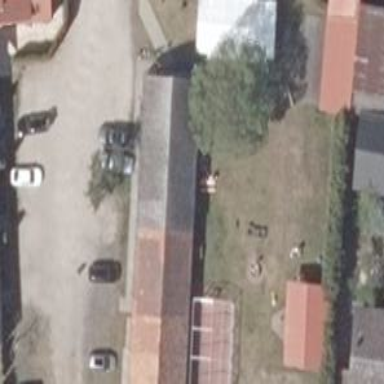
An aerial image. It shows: Farm shop.